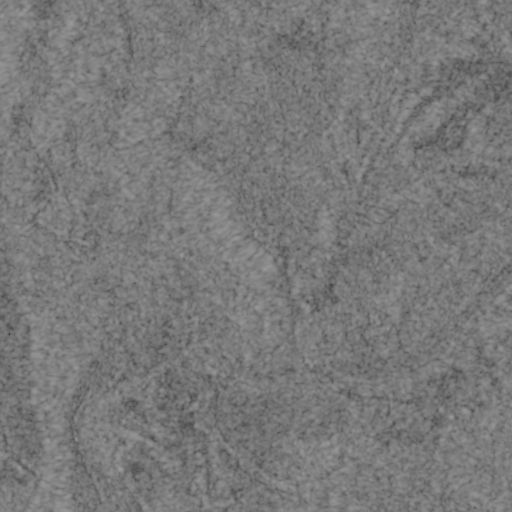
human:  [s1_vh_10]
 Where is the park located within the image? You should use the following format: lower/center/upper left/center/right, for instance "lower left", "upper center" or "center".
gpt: The park is located in the lower left of the image.
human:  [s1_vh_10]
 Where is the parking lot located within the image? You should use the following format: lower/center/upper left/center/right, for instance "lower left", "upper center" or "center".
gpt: The parking lot is located in the lower center of the image.
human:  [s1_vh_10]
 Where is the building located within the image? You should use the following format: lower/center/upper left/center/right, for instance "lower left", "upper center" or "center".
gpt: The building is located in the lower center of the image.
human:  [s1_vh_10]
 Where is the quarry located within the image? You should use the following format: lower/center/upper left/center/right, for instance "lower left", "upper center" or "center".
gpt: There is no quarry in the image.

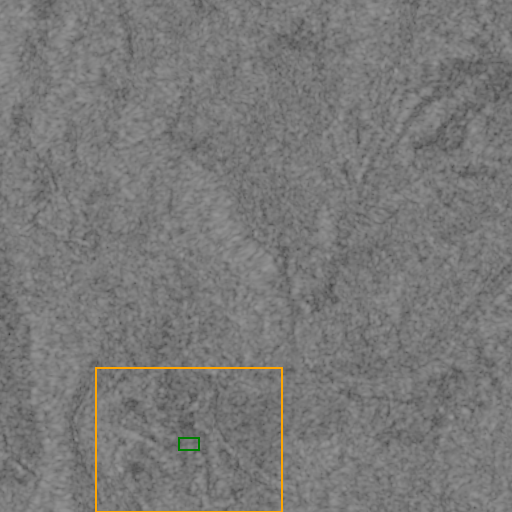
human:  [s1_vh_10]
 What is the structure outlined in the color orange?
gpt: The structure outlined in orange is a park.
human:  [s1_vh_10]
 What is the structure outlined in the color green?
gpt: The structure outlined in green is a parking lot.
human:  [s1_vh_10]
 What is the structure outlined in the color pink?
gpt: There is no pink outline.